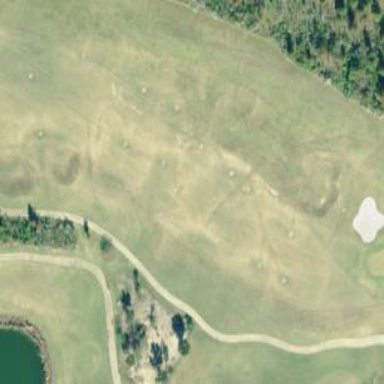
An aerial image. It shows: Rough area on grassy golf course.